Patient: sex M, age 30
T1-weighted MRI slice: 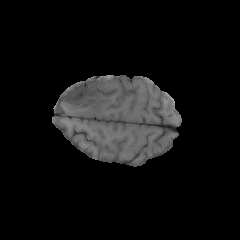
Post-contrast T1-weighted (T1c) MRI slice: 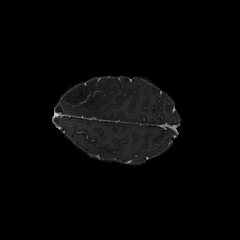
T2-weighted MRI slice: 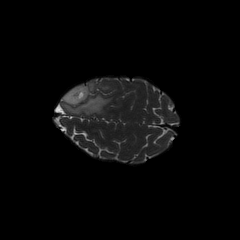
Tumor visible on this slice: yes
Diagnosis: Astrocytoma, IDH-mutant
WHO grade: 3